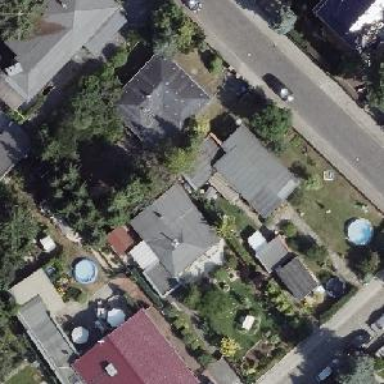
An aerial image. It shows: House with hipped roof.